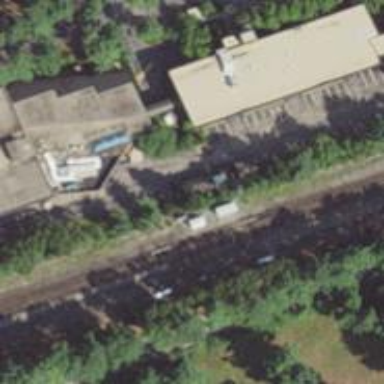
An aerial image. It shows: Railway crossover.